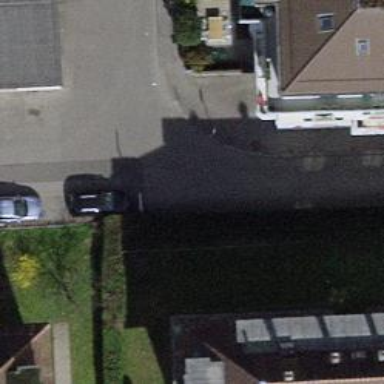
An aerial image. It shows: Asphalt road in living street.